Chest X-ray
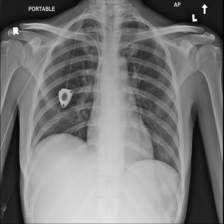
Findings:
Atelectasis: negative
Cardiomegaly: negative
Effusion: negative
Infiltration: negative
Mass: negative
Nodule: negative
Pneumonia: negative
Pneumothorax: negative
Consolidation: negative
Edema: negative
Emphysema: negative
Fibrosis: negative
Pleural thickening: negative
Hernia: negative